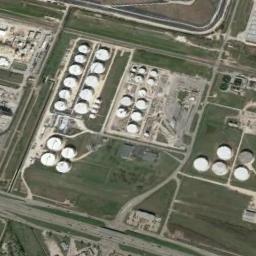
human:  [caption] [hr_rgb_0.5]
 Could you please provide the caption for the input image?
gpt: There are many storage tanks on the grass .

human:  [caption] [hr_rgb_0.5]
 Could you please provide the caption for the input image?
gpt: There is a green pool beside the storage tanks .

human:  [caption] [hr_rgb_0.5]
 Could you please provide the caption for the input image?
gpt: The storage tanks are surrounded by grass .

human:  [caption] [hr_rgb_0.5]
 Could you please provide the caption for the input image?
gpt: There are many different-sized storage tanks and many buildings in the factory, And there are large lawns in the factory .

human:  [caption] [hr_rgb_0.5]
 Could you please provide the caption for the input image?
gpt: There are some white storage tanks on a green meadow .